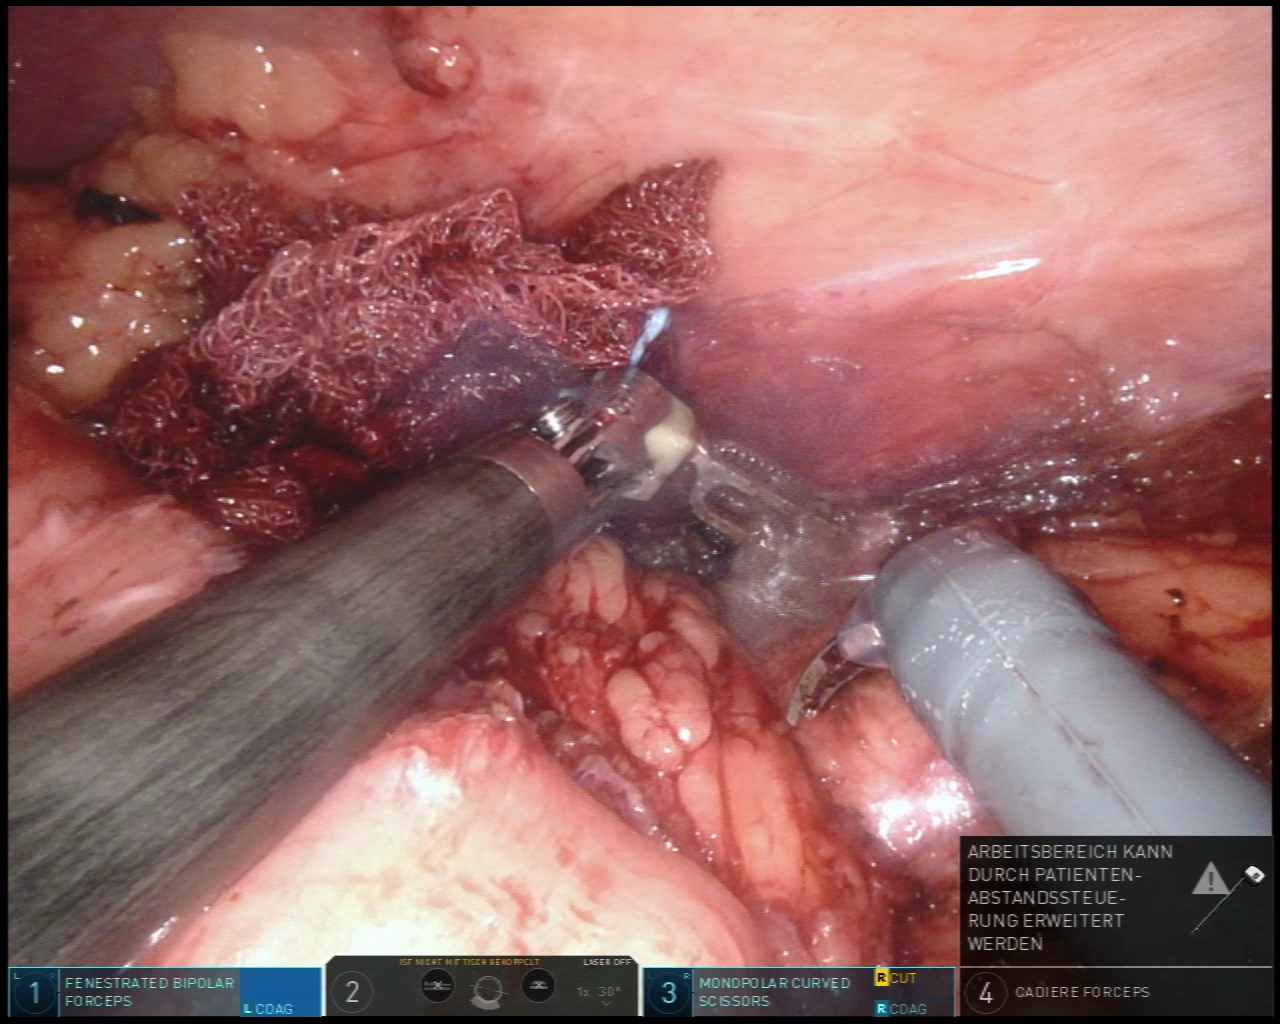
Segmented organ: abdominal_wall
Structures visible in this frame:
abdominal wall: yes
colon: no
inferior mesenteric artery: no
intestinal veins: no
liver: no
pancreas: no
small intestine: yes
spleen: no
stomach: no
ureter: no
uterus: no
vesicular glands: no